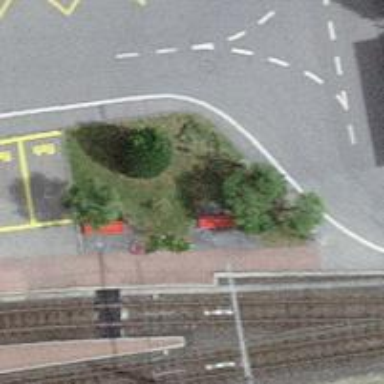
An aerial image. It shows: Bench for seating.